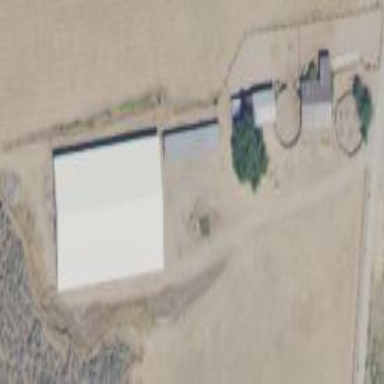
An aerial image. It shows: Farmyard area.